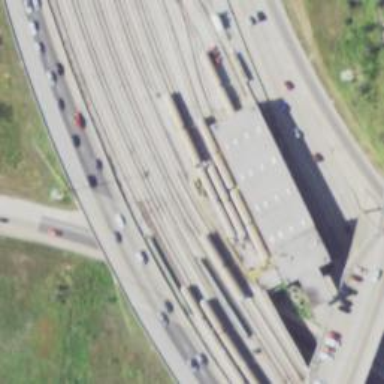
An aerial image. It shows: Yard tunnel serving as building passage for electrified rail.